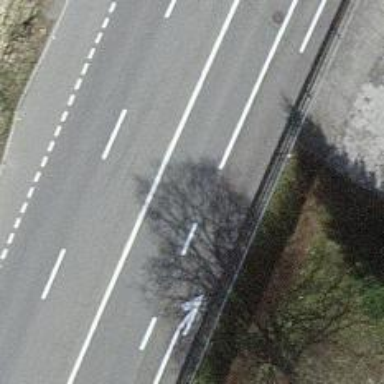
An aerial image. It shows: Primary road with asphalt surface.